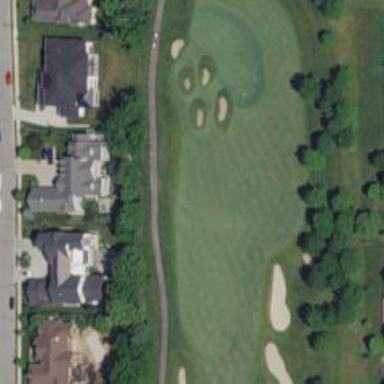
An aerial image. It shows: Golf hole.